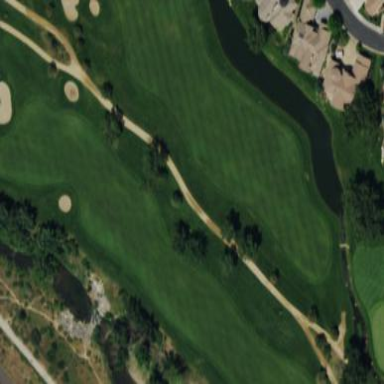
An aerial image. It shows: Natural water hazard designated for golf.